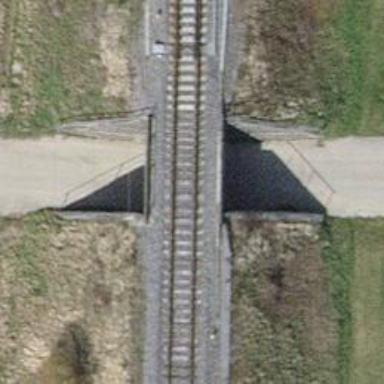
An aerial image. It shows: Railway bridge with electrified tracks and single rail.